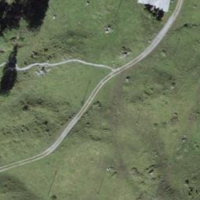
EUNIS habitat code: 24
Species observed at this site:
Papilio machaon
Neotinea ustulata
Rubus saxatilis
Cardamine pratensis
Gymnadenia conopsea